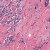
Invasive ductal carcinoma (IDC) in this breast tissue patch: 1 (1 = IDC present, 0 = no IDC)